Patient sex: M
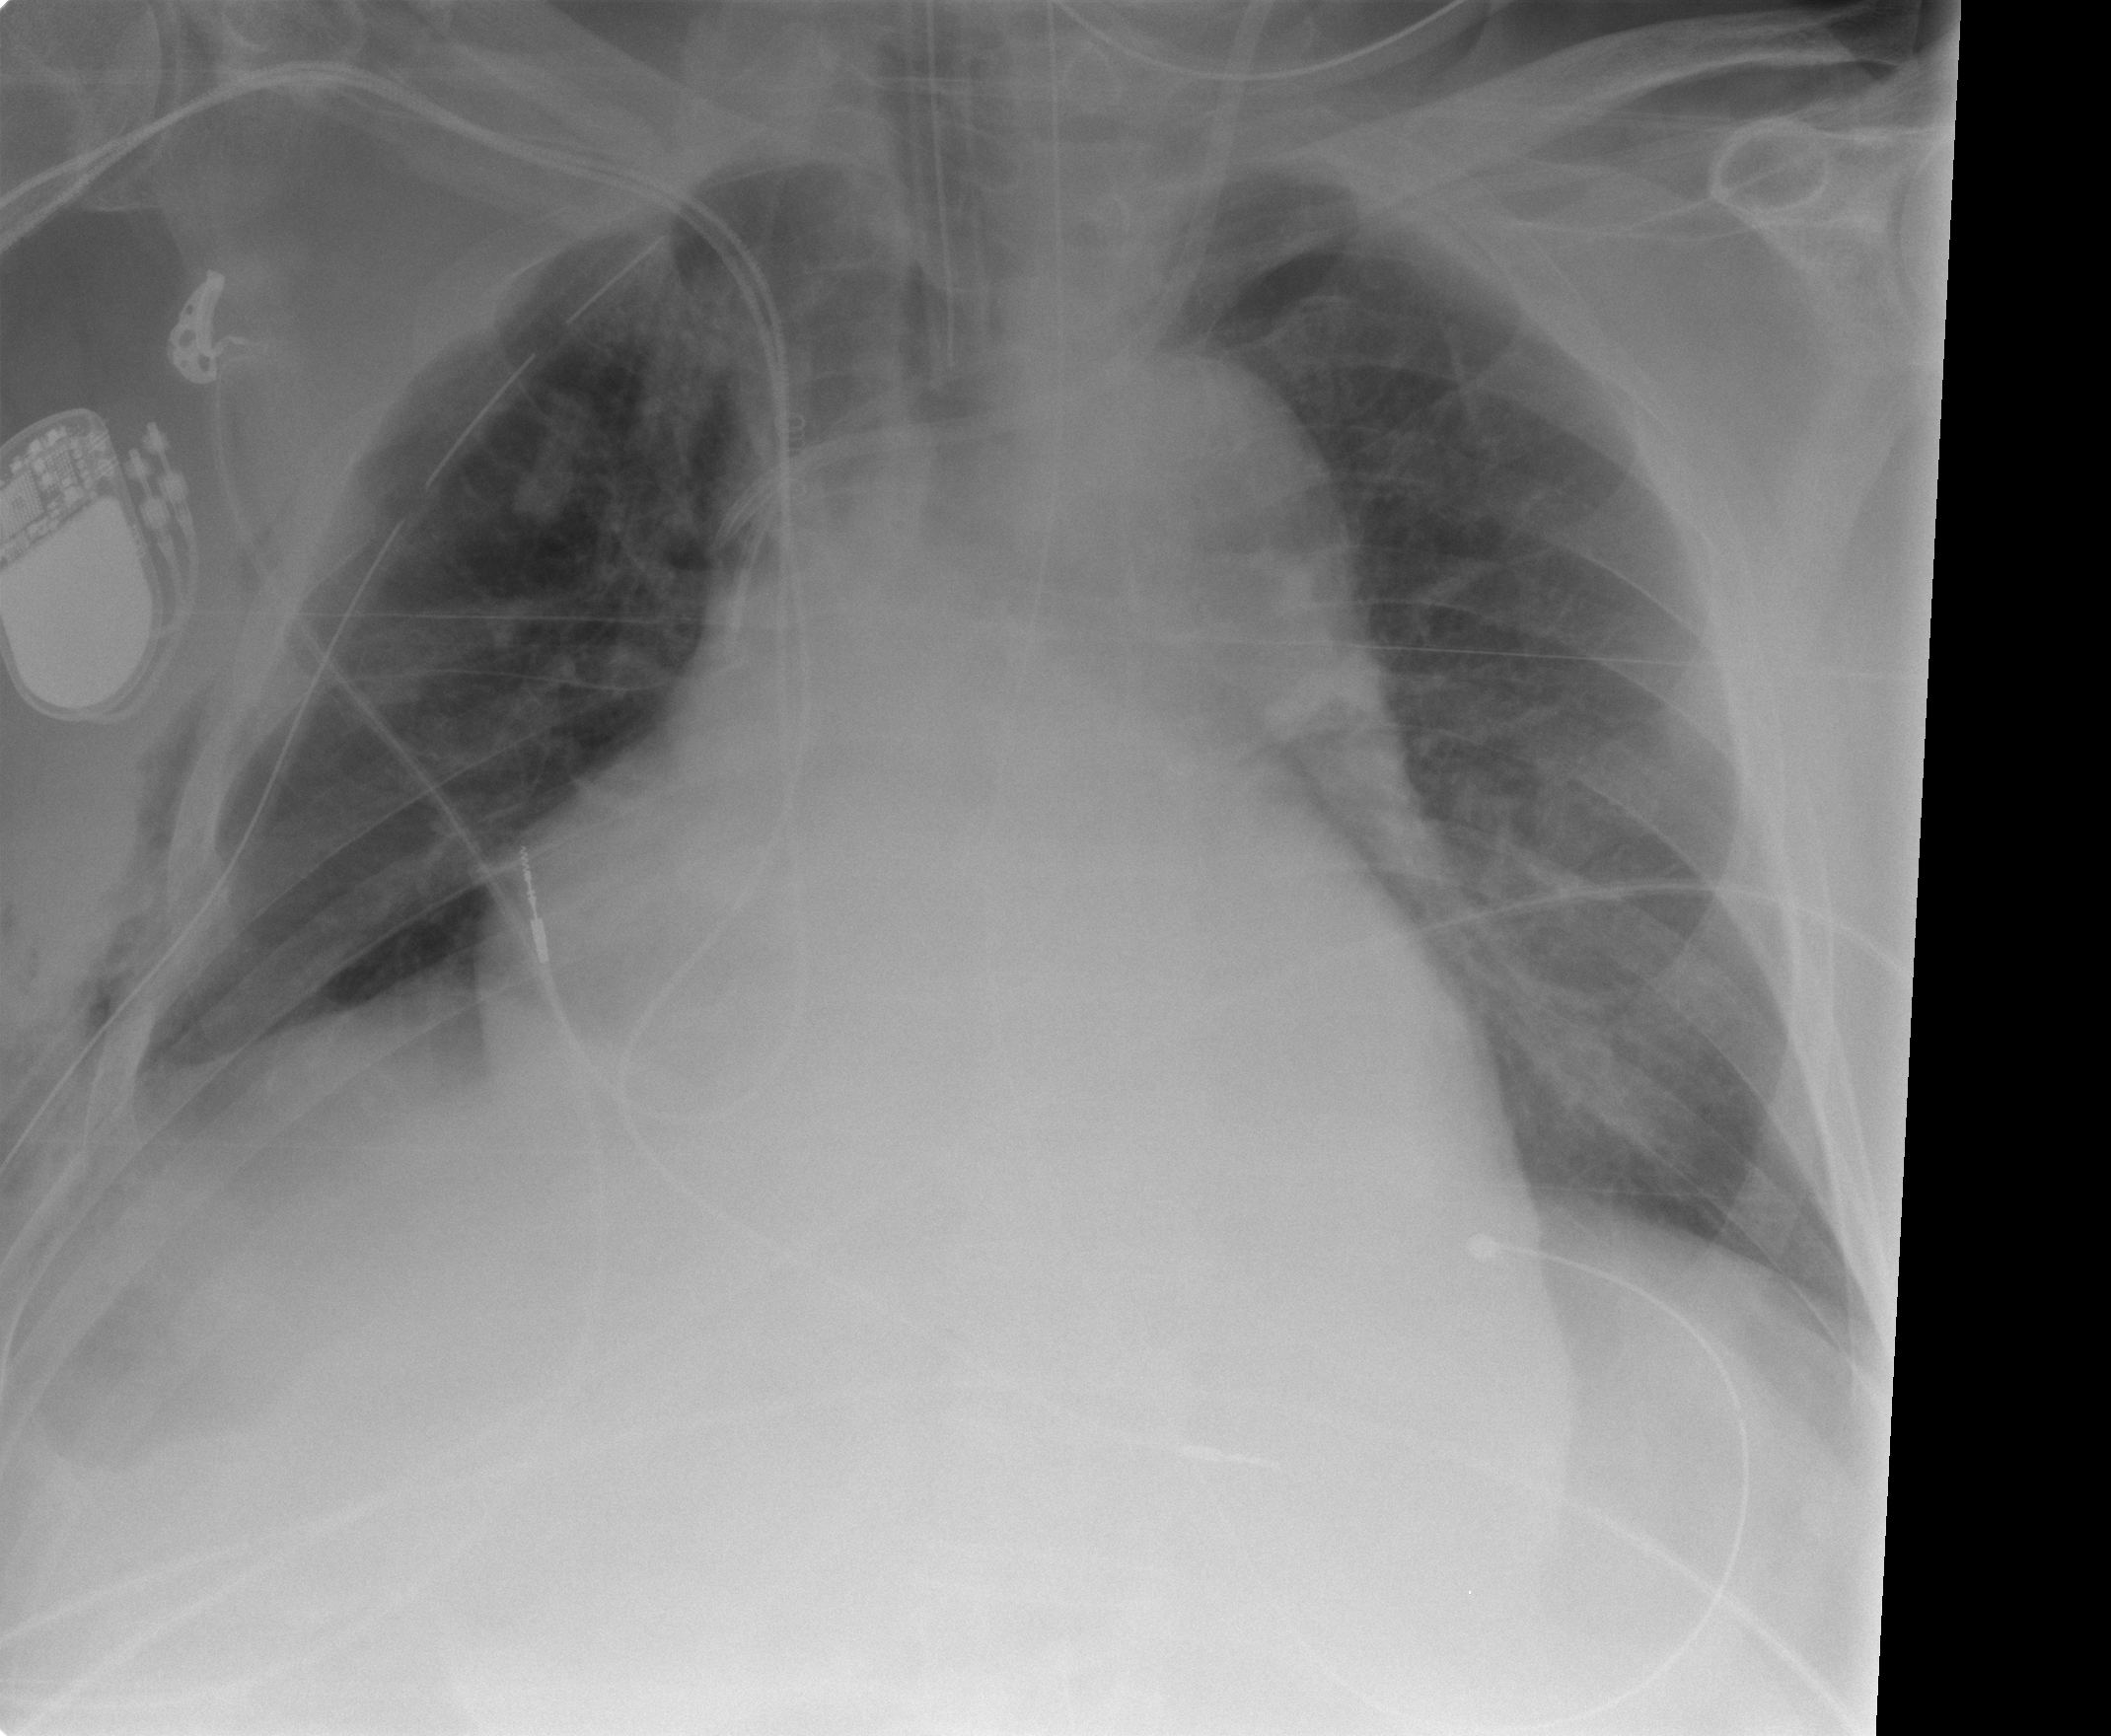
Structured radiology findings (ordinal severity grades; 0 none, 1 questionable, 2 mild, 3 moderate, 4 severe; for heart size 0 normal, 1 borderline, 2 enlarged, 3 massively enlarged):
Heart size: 2
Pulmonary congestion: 0
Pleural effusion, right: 1
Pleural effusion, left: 2
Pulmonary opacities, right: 0
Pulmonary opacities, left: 0
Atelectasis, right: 2
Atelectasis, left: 2